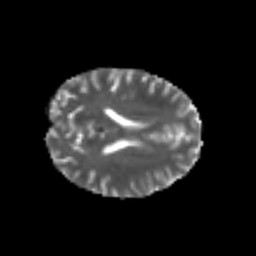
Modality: T2w
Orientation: axial
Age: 25
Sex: male
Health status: healthy